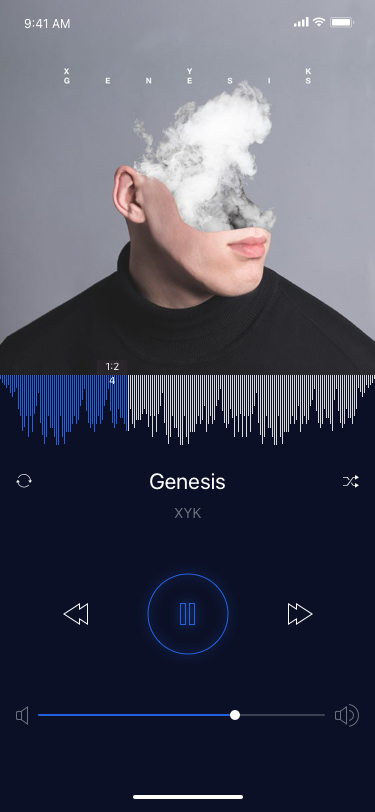
Text in this UI design:
Genesis
XYK
1:24